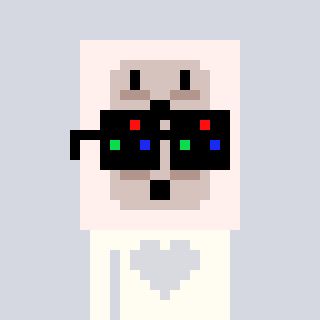
a pixel art character with square black sunglasses, a outlet-shaped head and a grayscale-colored body on a cool background